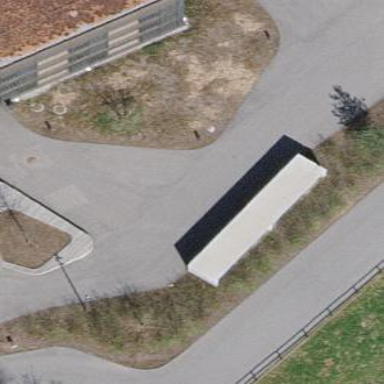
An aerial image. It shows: Shelter within building.